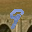
Label: 9